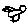
Label: bird